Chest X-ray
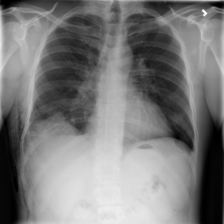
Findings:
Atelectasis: positive
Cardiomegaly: negative
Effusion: negative
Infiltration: positive
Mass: negative
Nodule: negative
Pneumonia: negative
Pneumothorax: negative
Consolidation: negative
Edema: negative
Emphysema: positive
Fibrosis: negative
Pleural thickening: negative
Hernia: negative